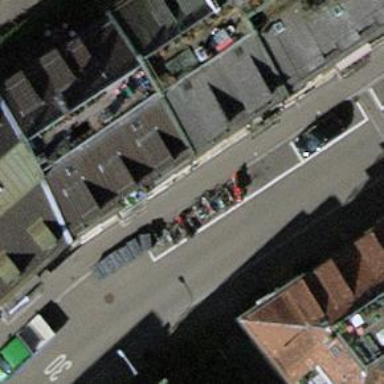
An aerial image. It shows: Motorcycle parking area.